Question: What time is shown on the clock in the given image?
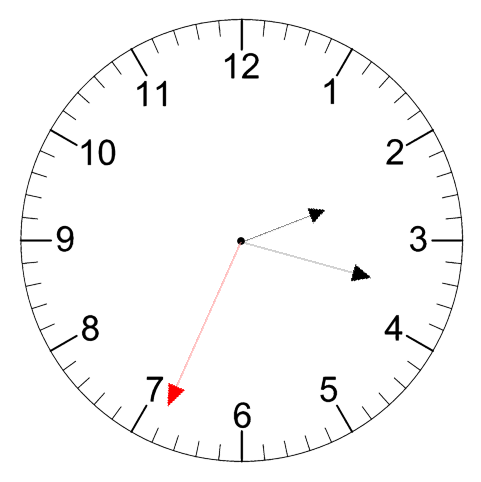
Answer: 02:17:34